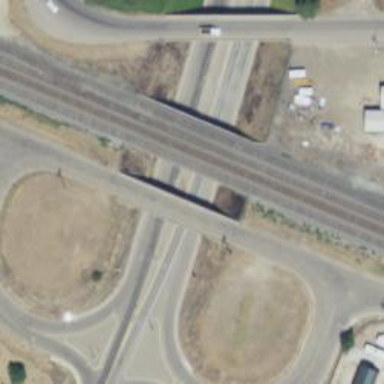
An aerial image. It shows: Bridge over railway siding.